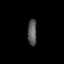
Tissue: lung
Cell type: Endothelial cells
Senescence score: 0.5456
Nuclear area (px): 238
Mean DAPI intensity: 87